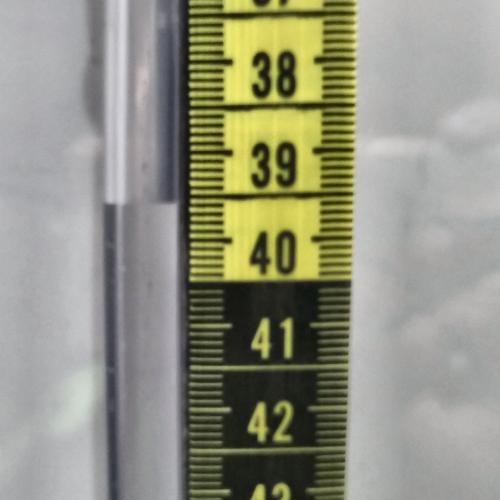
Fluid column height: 39.6 cm